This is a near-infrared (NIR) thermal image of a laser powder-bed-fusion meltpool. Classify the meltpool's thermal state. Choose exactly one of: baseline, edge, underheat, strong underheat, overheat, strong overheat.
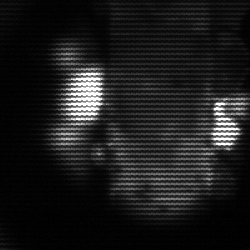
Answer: strong underheat